Question: I have the following datamodel to manage measurements (heart rate and skin response)

When I'm acquiring a new measurement it's going to be an entity of "MinuteStress"
Now I want to programmatically check if a corresponding day and month entity exist and if not create one automatically and add my measurement to their average.
My first question would be: Where is the right place to check for the super entities? Is it a good idea to do this in the NSManagedObjectSubclass of "MinuteStress" or is it better to do so after I create the entity in my viewcontroller?
My second question would be if there is a smart way to create super entities from a sub entity?
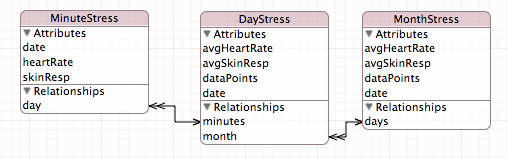
Answer: In theory you can do that in the 'awakeFromInsert' method of your 'NSManagedObject' subclass, but that's a Bad Idea (tm) because you can trigger other Core Data events... see the "special considerations" section under 'awakeFromInsert' in <URL> for more info.
You'd be better off to query for the superclasses in the view controller and create them if needed, then create the MinuteStress instance.
You might also want to write some convenience methods for creating related child objects (like '-(DayStress *) createDayStress]' on MonthStress for example) where you create a child object and automatically set its parent reference (and any initialization values) before returning it. It makes the code flow in the view controller much nicer IMO.